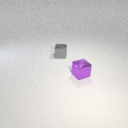
small gray metal cube to the left of small purple metal cube